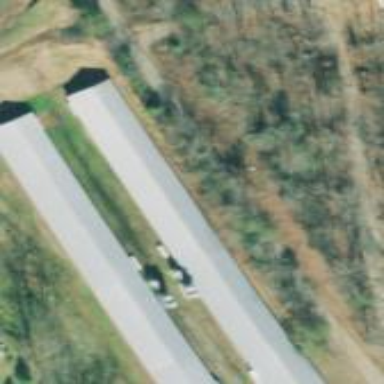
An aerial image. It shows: Poultry house.